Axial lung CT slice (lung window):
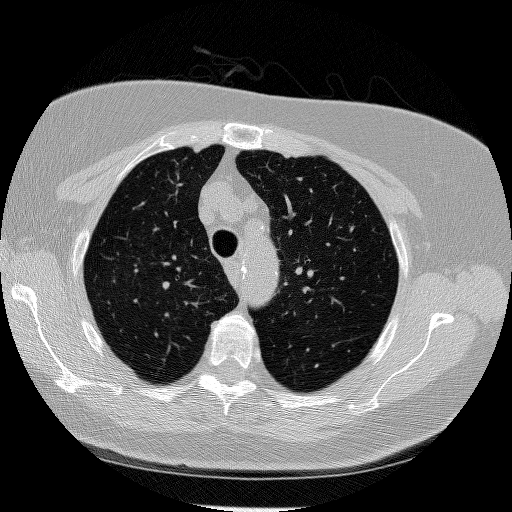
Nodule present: no